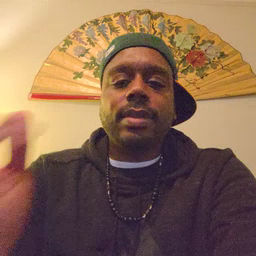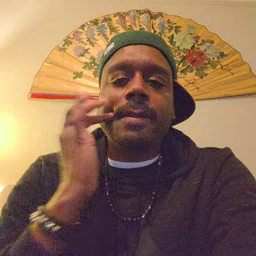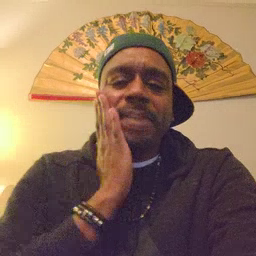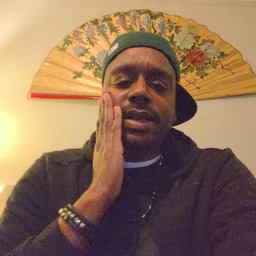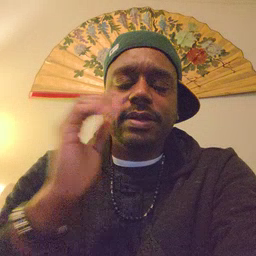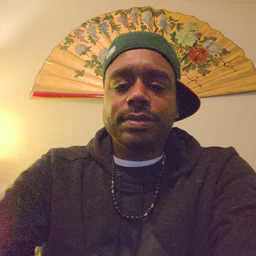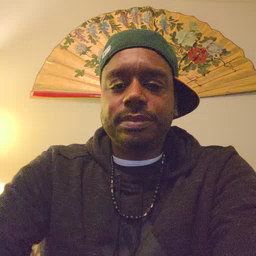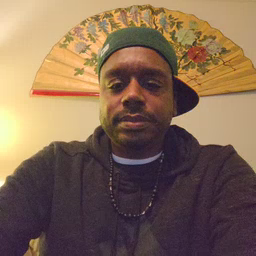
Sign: bee